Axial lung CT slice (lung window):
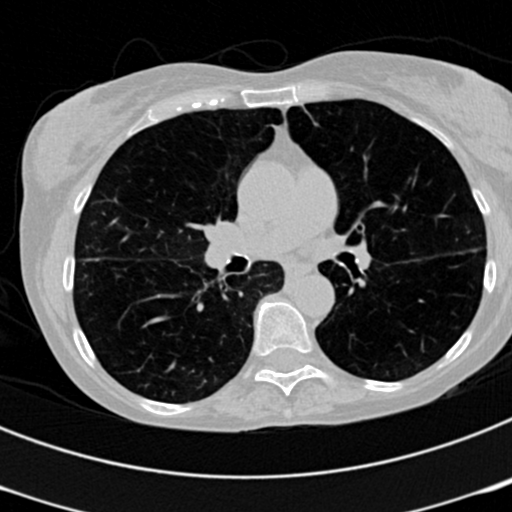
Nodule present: no